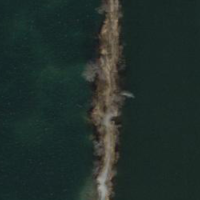
EUNIS habitat code: 15
Species observed at this site:
Euphorbia cyparissias
Castor fiber
Prunus spinosa
Mentha aquatica